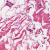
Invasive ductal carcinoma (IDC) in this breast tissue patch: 0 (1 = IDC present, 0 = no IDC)